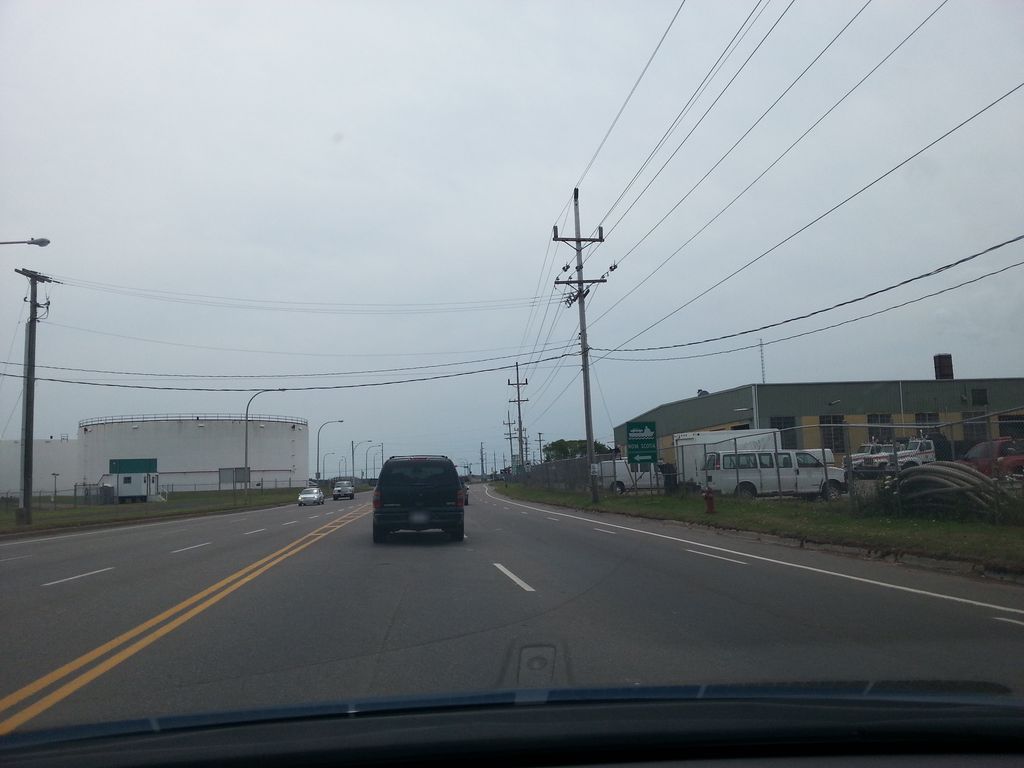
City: charlottetown